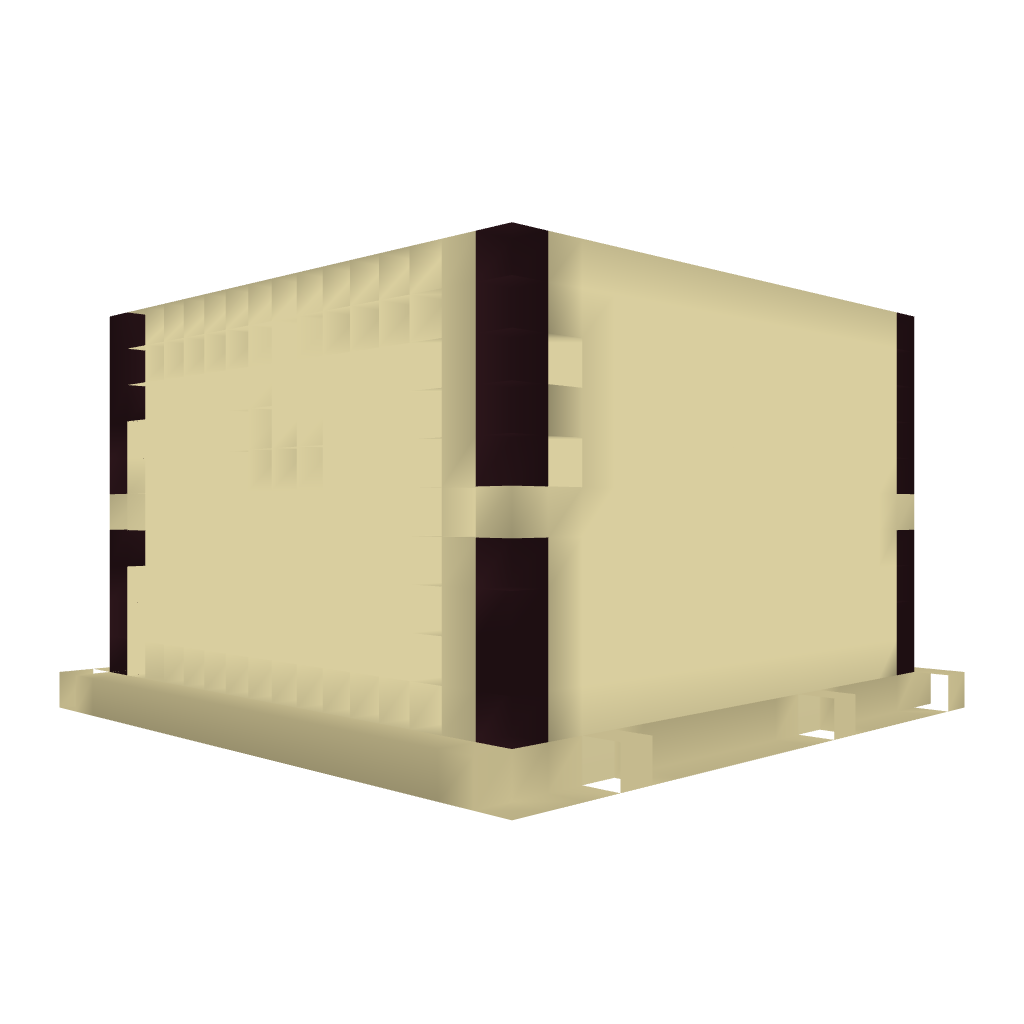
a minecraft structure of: Mob Trap